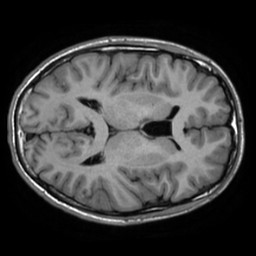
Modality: inplaneT1
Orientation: axial
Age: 18
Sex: male
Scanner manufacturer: ge
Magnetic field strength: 3 T
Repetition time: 2.499 s
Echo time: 0.02513 s